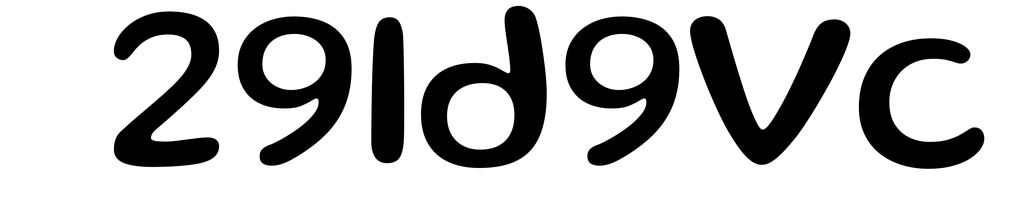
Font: Gluten_Regular